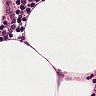
Metastatic tissue present: no